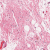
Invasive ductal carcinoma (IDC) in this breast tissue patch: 0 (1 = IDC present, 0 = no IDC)